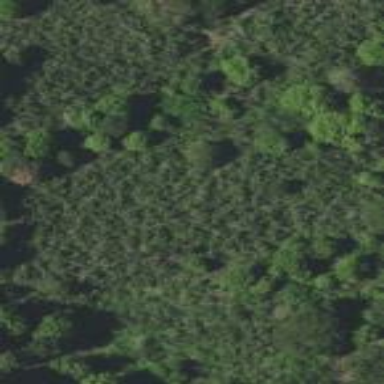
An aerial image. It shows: Patch of scrub vegetation.